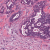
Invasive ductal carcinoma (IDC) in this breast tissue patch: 0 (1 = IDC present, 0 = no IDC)